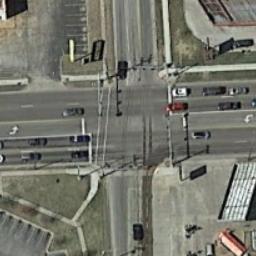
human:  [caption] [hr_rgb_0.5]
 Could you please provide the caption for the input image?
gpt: There are many moving and waiting vehicles on the road at the intersection, And there are many buildings around the intersection .

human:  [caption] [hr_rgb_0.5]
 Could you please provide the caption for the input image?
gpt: An intersection with normal traffic is between some clearings .

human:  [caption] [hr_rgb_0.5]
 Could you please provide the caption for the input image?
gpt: There is no building next to the intersection .

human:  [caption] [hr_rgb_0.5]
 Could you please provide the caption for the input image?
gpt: There are many cars at the intersection .

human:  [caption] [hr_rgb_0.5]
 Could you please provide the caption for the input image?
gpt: There are two green lawns beside the intersection .